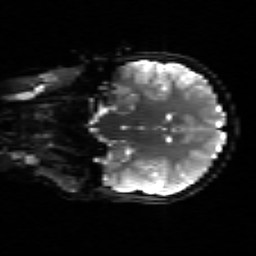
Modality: sbref
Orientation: coronal
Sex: male
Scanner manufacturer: siemens
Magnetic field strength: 3 T
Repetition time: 5 s
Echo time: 0.071 s